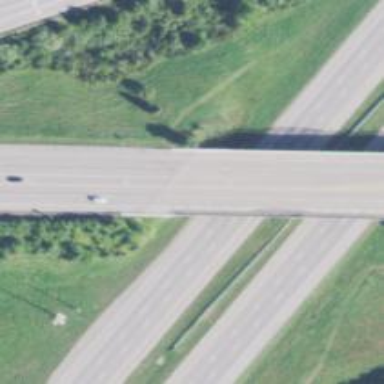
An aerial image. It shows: Secondary road with bridge.